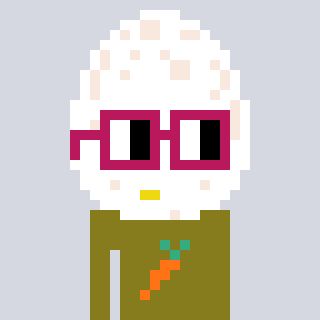
a pixel art character with square dark red glasses, a egg-shaped head and a gunk-colored body on a cool background